Interaction volume radius: 10 \u00c5
Interaction volume height: 20 \u00c5
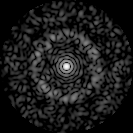
Disorder parameter: 0.8278